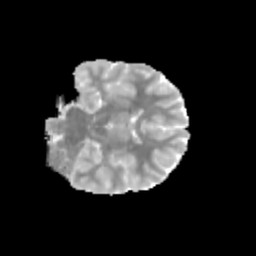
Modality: MD
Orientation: coronal
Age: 10
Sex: female
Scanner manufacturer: siemens
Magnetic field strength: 3 T
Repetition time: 3.8 s
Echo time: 0.07 s